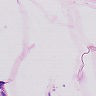
Metastatic tissue present: no